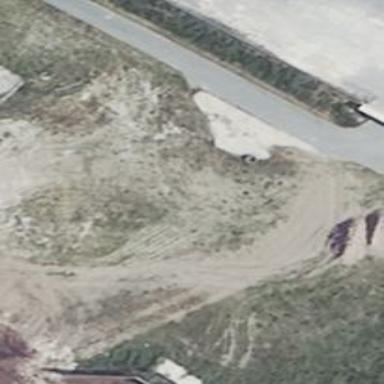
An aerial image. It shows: Storage tank building.